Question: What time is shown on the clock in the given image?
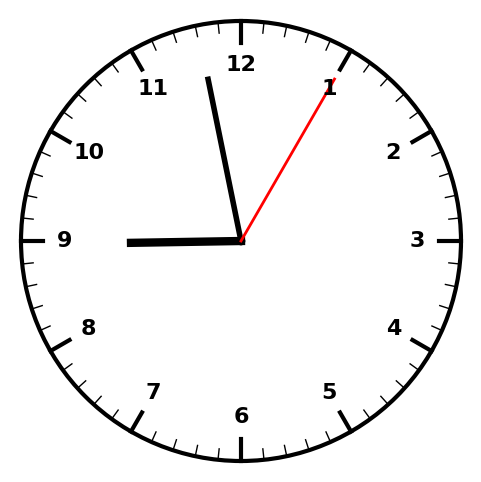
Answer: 08:58:05